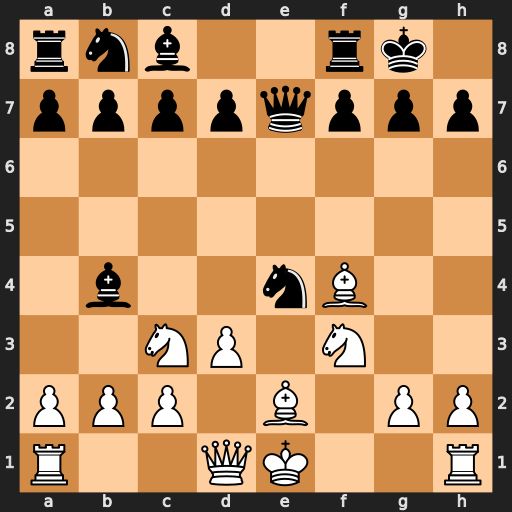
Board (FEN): rnb2rk1/ppppqppp/8/8/1b2nB2/2NP1N2/PPP1B1PP/R2QK2R
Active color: w
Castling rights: KQ
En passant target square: -
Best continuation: dxe4 Bxc3+ bxc3